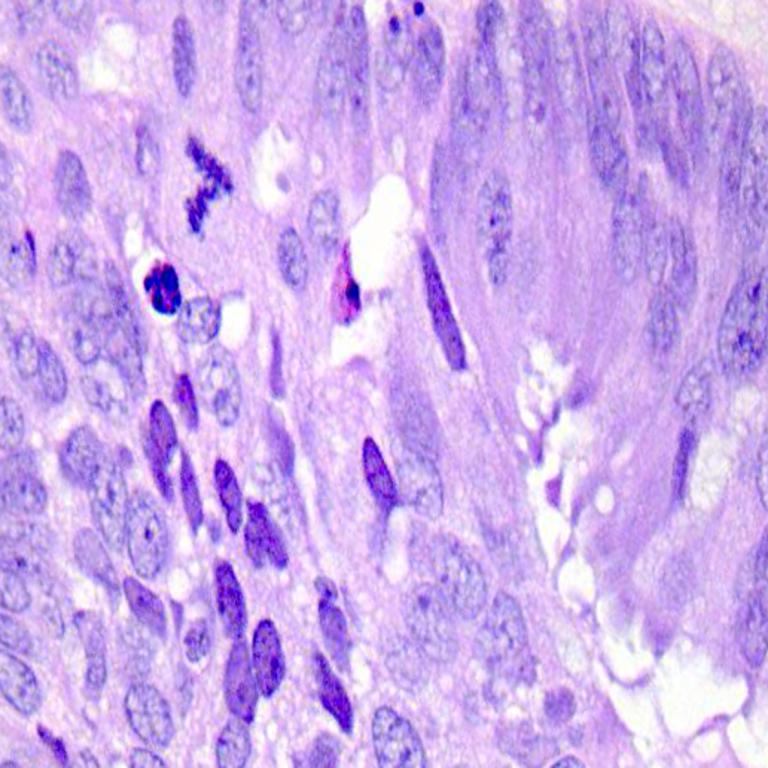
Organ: colon
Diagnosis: adenocarcinomas